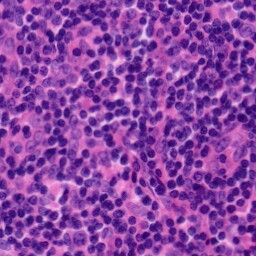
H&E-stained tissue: Tonsil